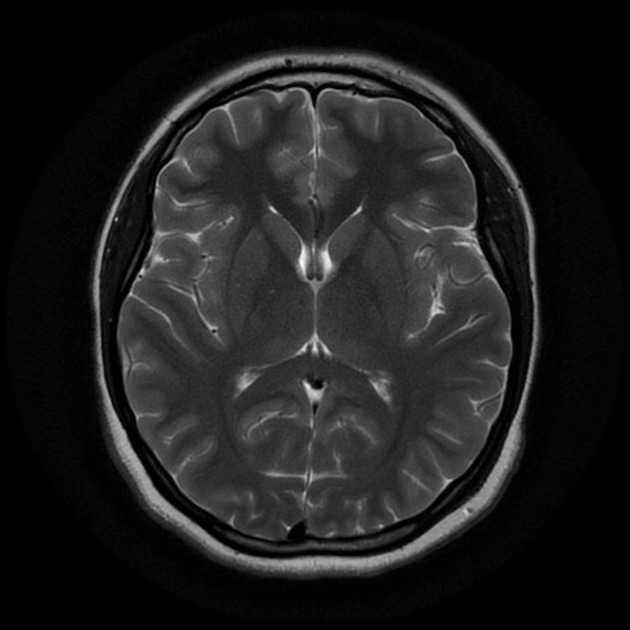
Label: notumor